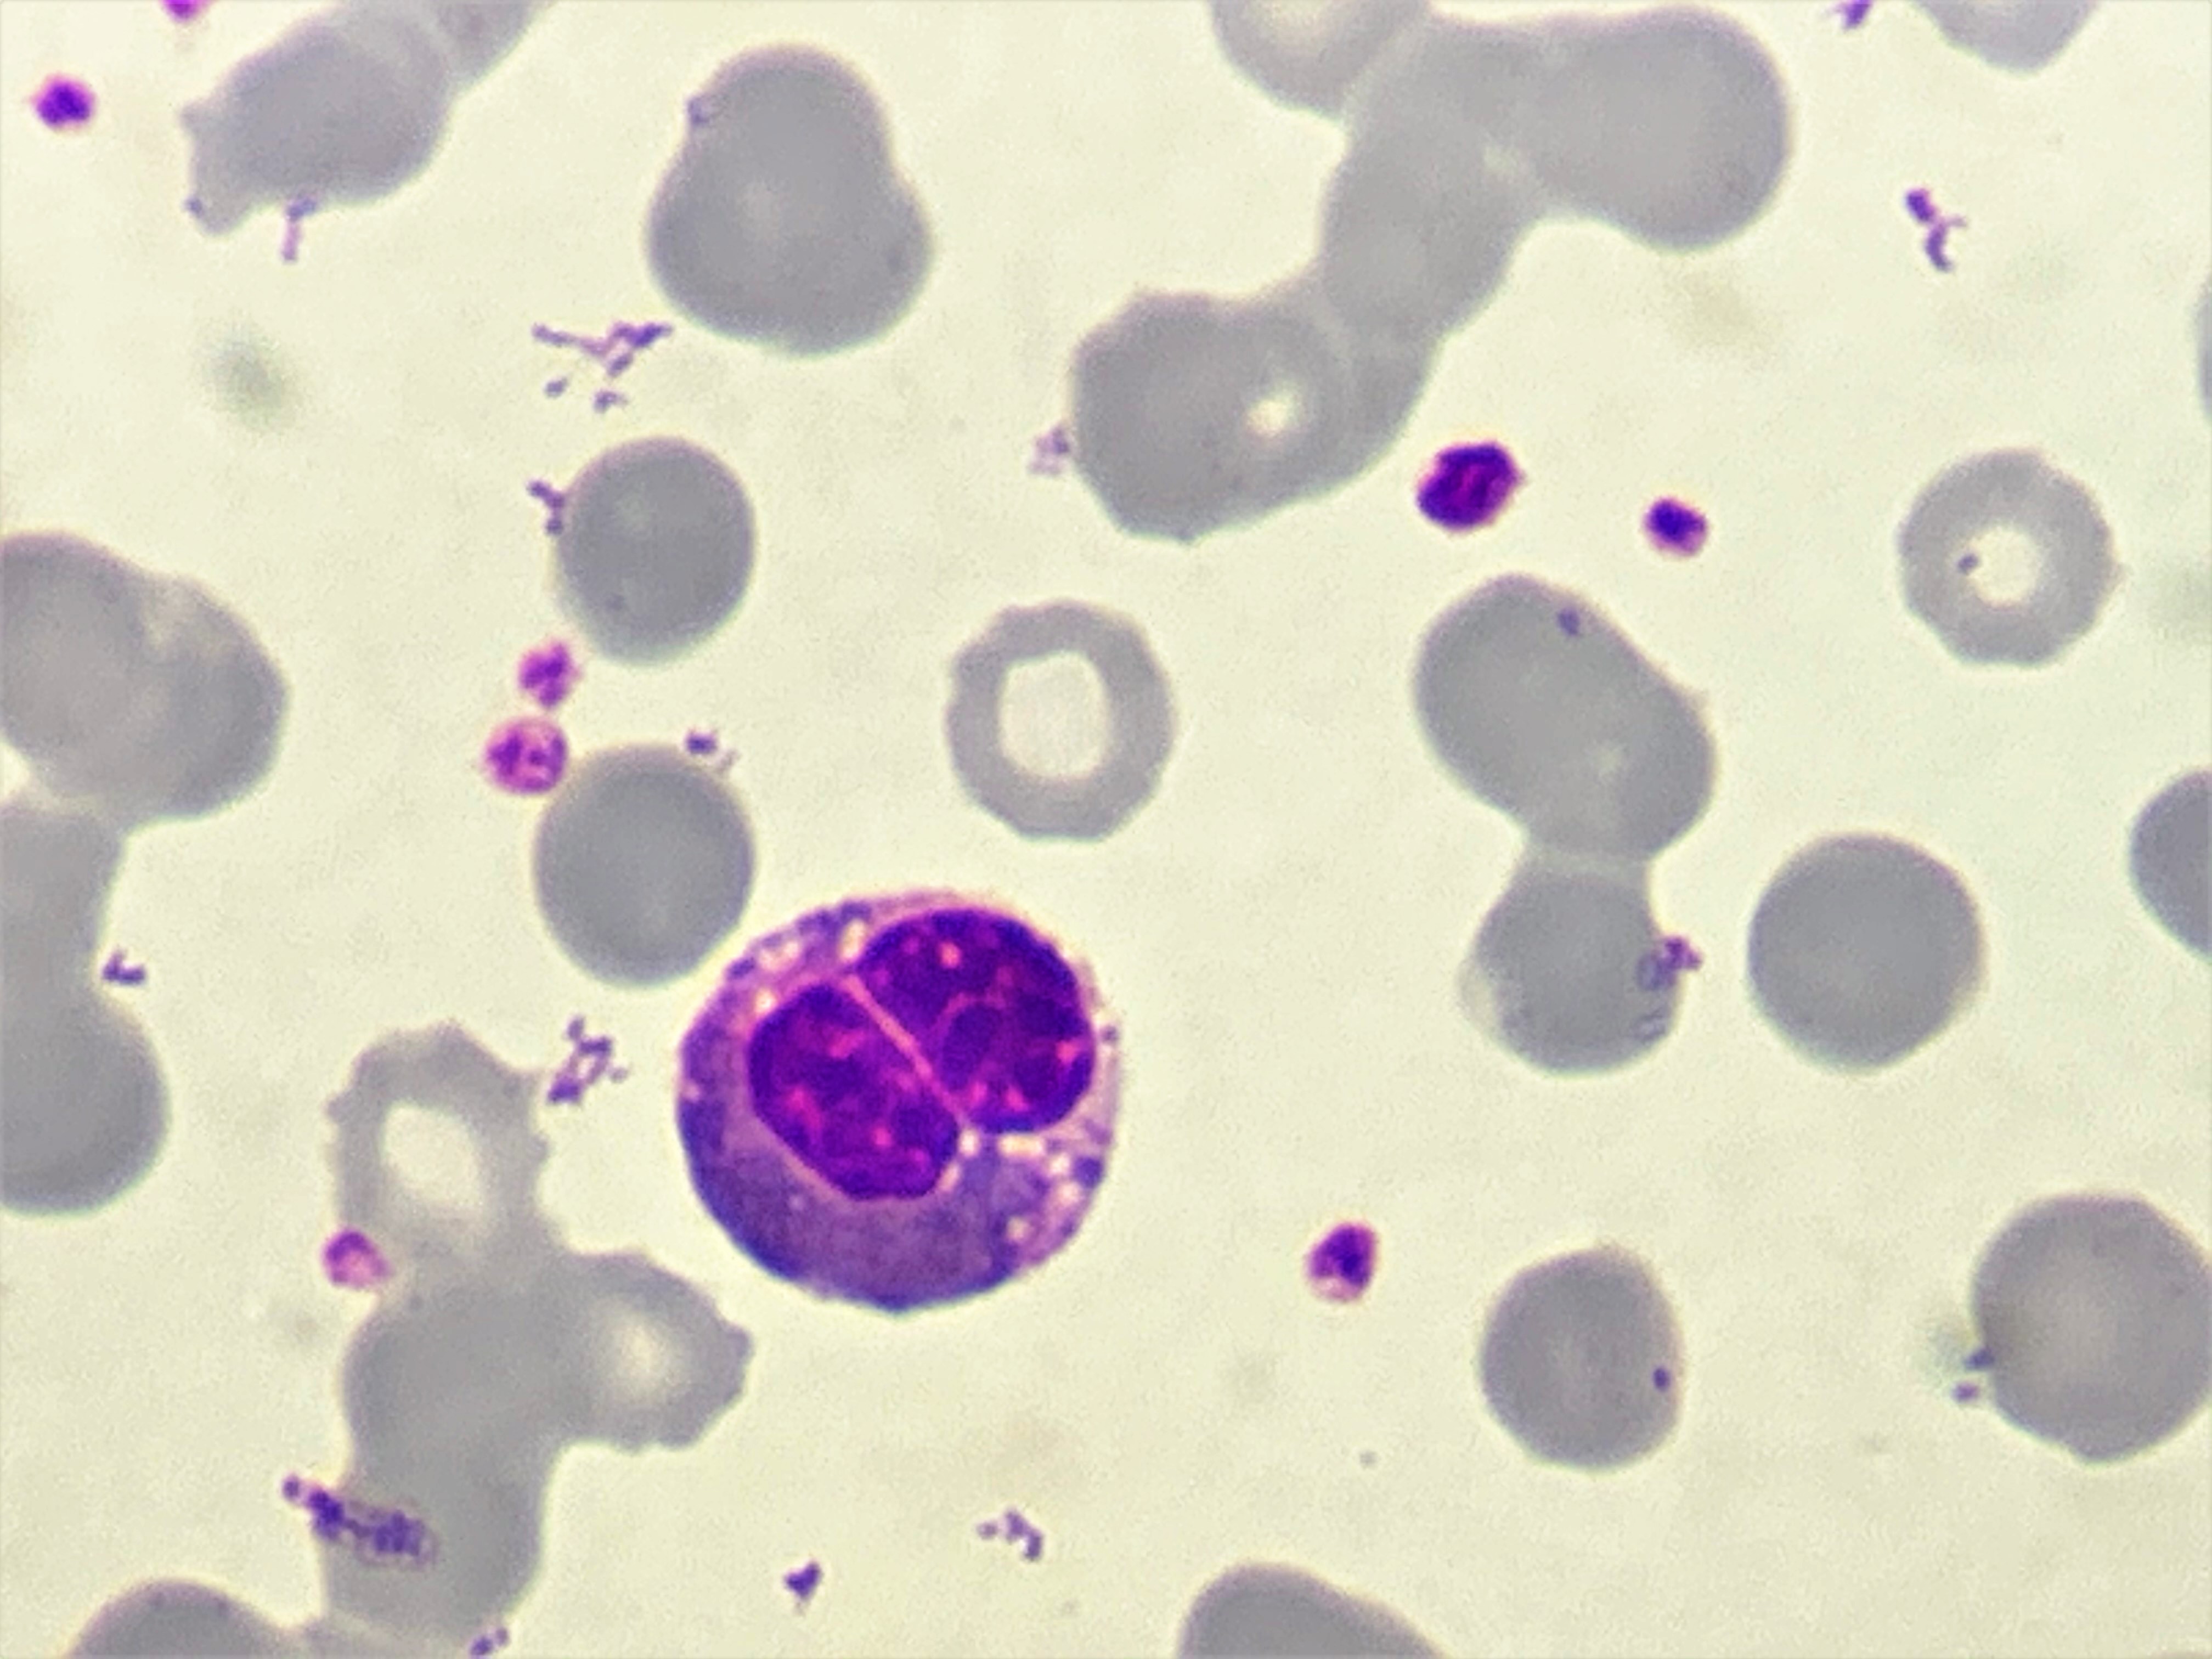
Cell type: EOSINOPHILS